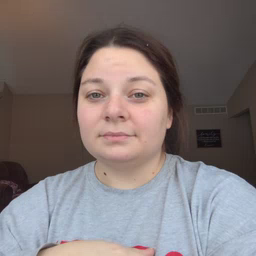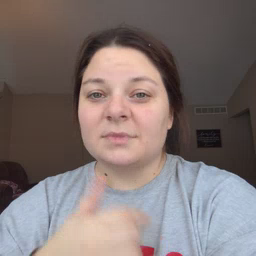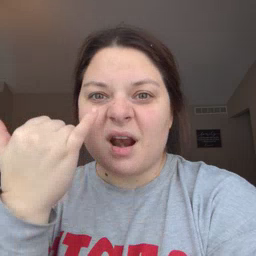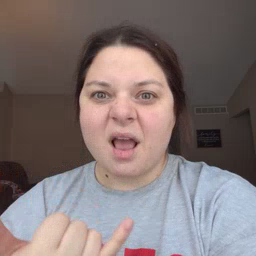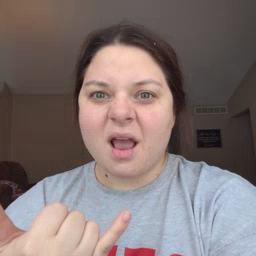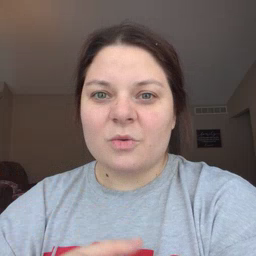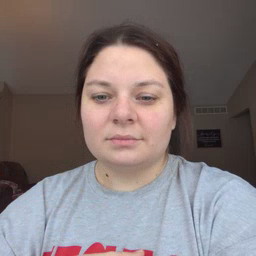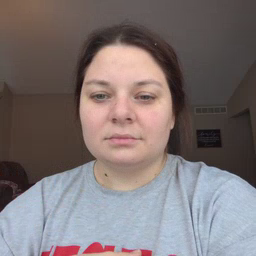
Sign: now